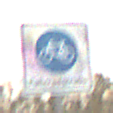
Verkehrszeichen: BeginnFahrradstrasse
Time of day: MorningAfternoon
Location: Outdoor (Nature)
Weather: Overcast
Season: NotSpecified
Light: Natural